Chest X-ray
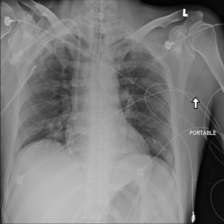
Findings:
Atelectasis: negative
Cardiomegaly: negative
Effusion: negative
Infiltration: negative
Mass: negative
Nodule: negative
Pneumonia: negative
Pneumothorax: negative
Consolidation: negative
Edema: negative
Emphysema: negative
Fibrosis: negative
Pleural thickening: negative
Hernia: negative